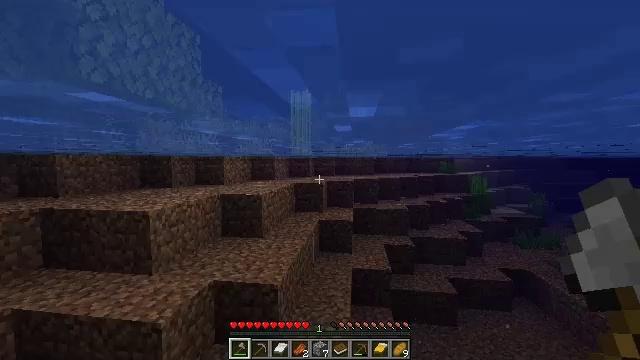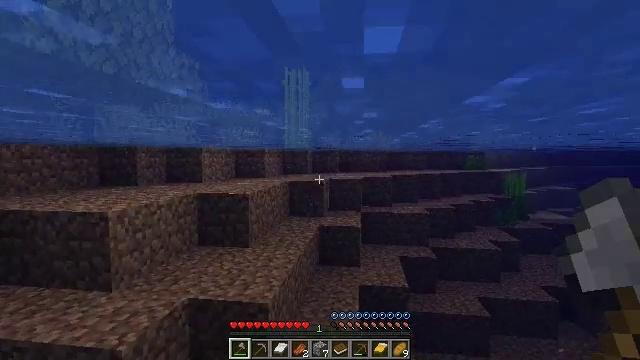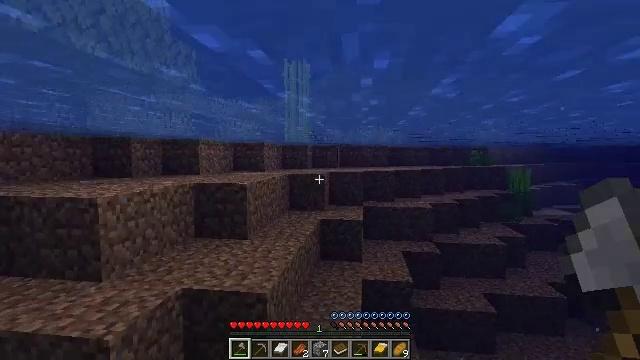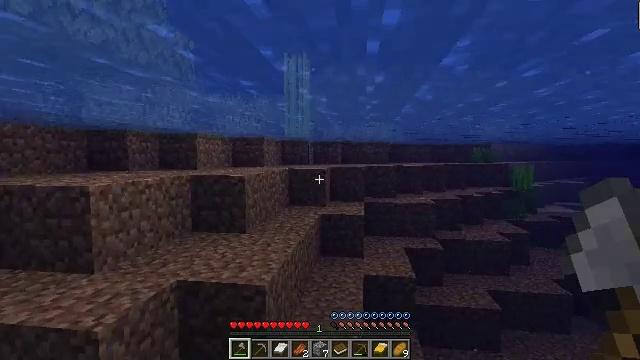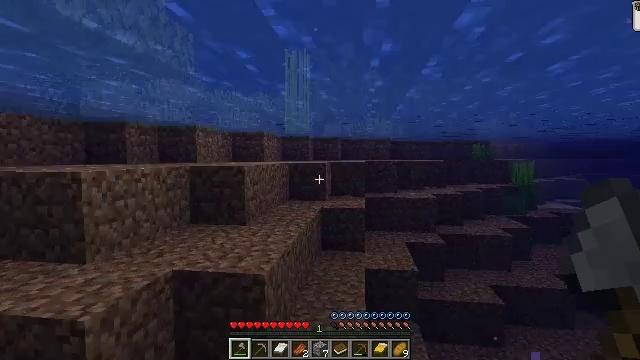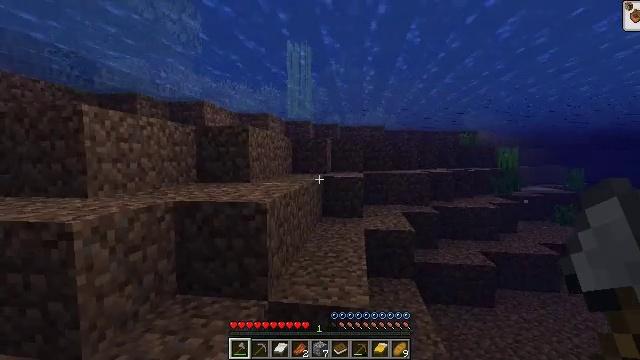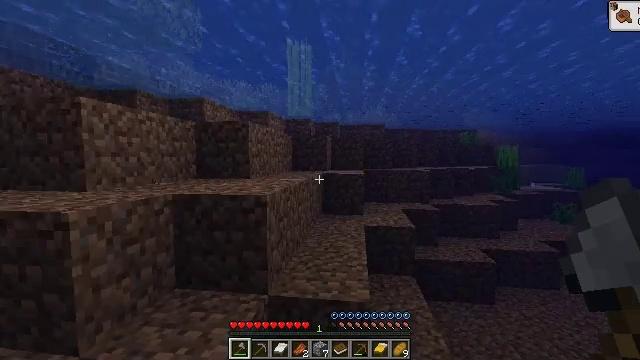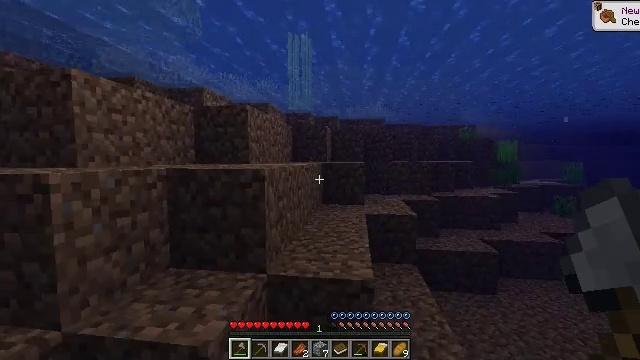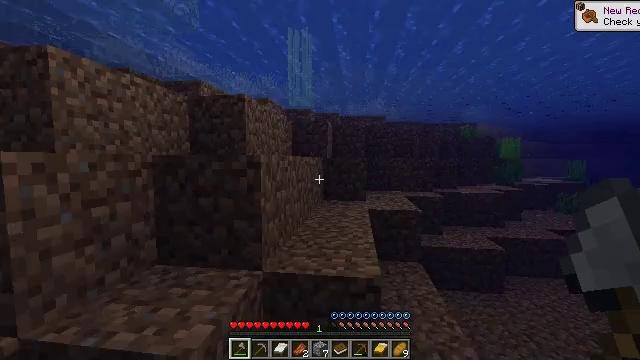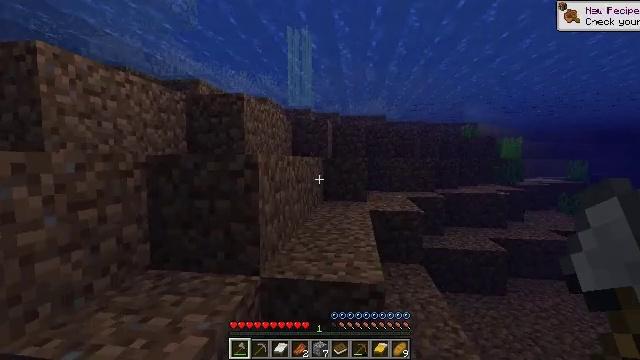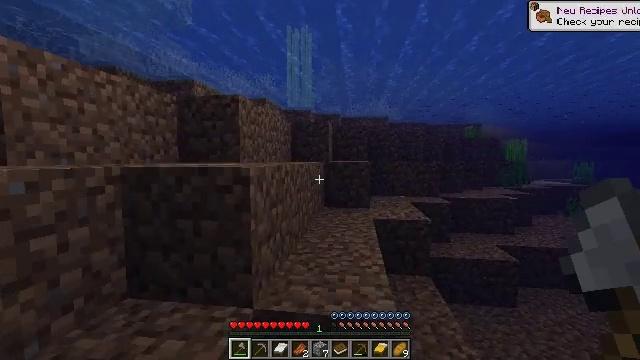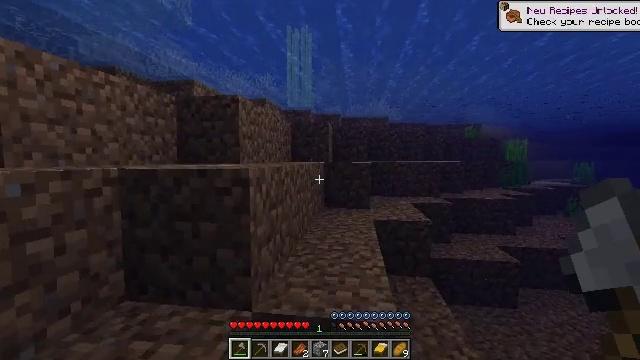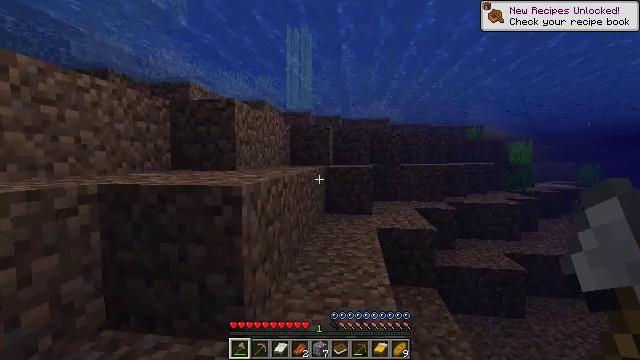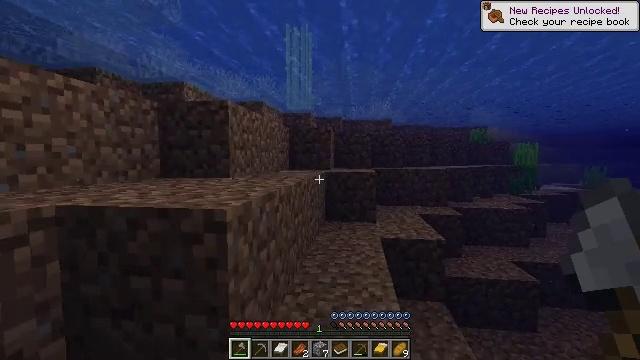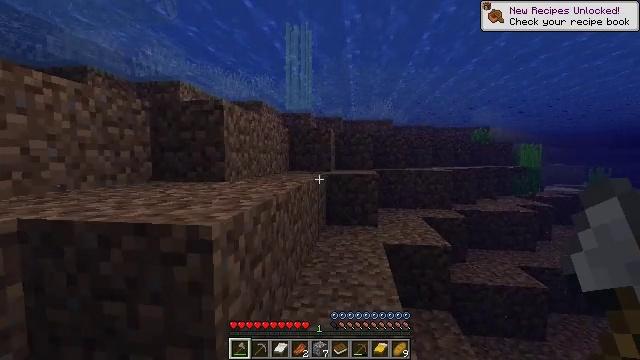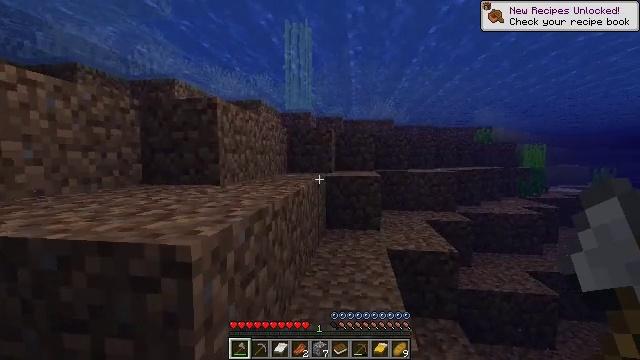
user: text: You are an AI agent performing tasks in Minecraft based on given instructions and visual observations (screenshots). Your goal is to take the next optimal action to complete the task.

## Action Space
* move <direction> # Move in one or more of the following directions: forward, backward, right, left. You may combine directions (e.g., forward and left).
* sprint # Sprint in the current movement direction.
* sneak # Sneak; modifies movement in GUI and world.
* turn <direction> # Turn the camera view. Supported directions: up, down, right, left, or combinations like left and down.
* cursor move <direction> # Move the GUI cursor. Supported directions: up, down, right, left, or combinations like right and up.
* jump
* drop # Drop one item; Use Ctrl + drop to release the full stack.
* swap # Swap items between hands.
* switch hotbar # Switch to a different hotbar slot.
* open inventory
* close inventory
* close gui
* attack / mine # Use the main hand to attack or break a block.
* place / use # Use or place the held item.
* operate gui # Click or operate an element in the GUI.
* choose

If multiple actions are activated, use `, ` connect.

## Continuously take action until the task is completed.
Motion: motion action
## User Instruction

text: Break the sugar cane.
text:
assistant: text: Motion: move forward, sprint
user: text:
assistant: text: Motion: move forward, sprint
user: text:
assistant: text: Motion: move forward, sprint
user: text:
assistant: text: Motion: move forward, sprint
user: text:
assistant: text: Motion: move forward, sprint, jump
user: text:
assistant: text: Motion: move forward, sprint, jump
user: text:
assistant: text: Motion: move forward, sprint, jump
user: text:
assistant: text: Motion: move forward, sprint, jump
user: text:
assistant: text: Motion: move forward, sprint, jump
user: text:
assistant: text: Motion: move forward, sprint, jump
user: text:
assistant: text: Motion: move forward, sprint, jump
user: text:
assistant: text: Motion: move forward, sprint
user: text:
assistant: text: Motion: move forward, sprint
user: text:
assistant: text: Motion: move forward, sprint
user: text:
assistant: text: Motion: move forward, sprint
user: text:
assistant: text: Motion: move forward, sprint
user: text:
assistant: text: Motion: move forward, sprint, jump
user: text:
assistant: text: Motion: move forward, sprint, jump
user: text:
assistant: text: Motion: move forward, sprint, jump
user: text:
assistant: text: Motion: move forward, sprint, jump
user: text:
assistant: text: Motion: move forward, sprint
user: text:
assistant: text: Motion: move forward, sprint
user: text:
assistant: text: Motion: move forward, sprint
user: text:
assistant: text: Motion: move forward, sprint
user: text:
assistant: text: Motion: move forward, sprint
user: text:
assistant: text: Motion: move forward, sprint
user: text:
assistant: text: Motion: move forward, sprint
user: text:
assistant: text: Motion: move forward, sprint
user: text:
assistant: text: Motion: move forward, sprint
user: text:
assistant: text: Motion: move forward, sprint, jump